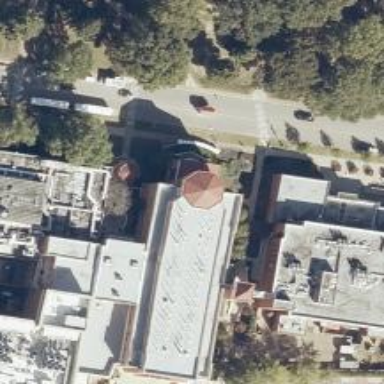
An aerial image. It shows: University building.